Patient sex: M
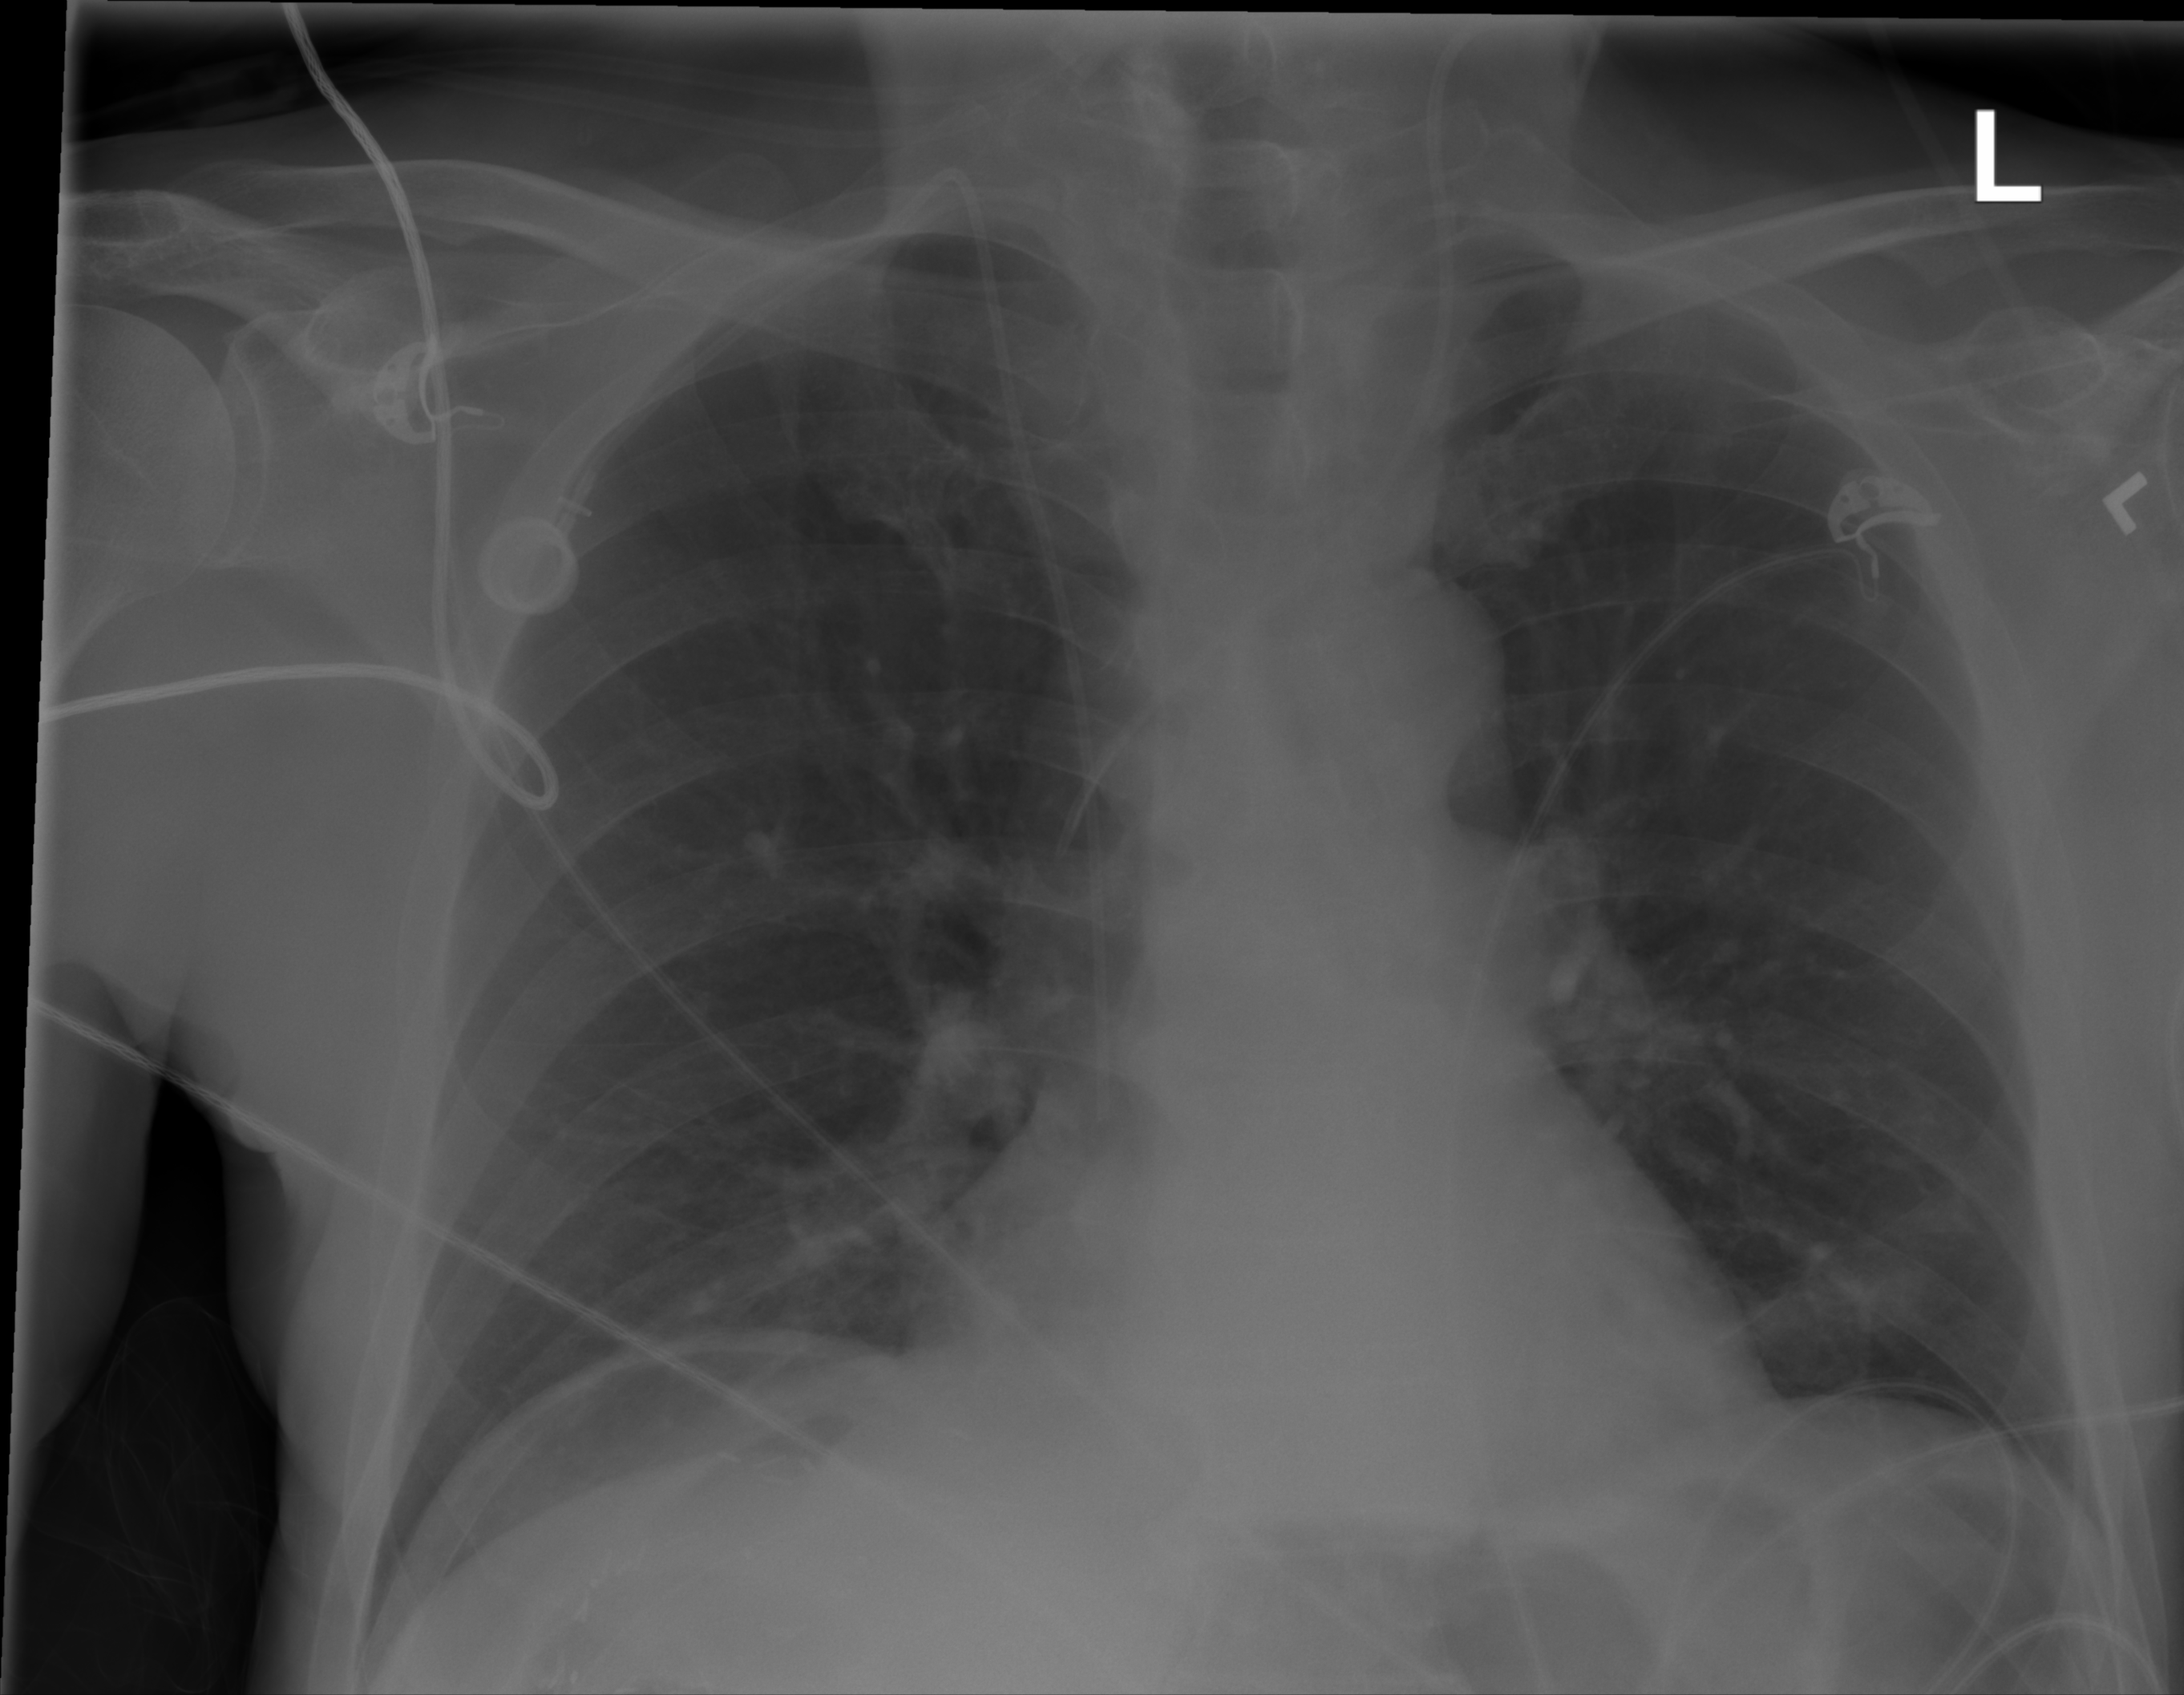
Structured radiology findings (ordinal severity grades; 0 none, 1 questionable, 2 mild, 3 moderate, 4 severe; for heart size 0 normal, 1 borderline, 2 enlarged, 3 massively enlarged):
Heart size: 0
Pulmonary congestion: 0
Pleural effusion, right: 0
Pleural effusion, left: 0
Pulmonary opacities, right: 0
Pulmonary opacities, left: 0
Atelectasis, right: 2
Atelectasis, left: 0